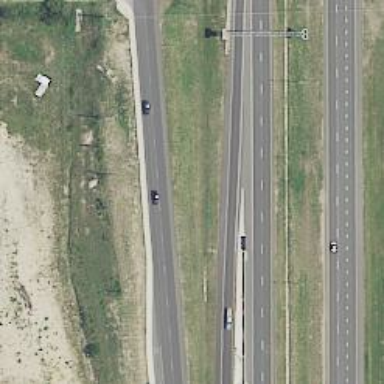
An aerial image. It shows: Secondary road with asphalt surface and frontage road.